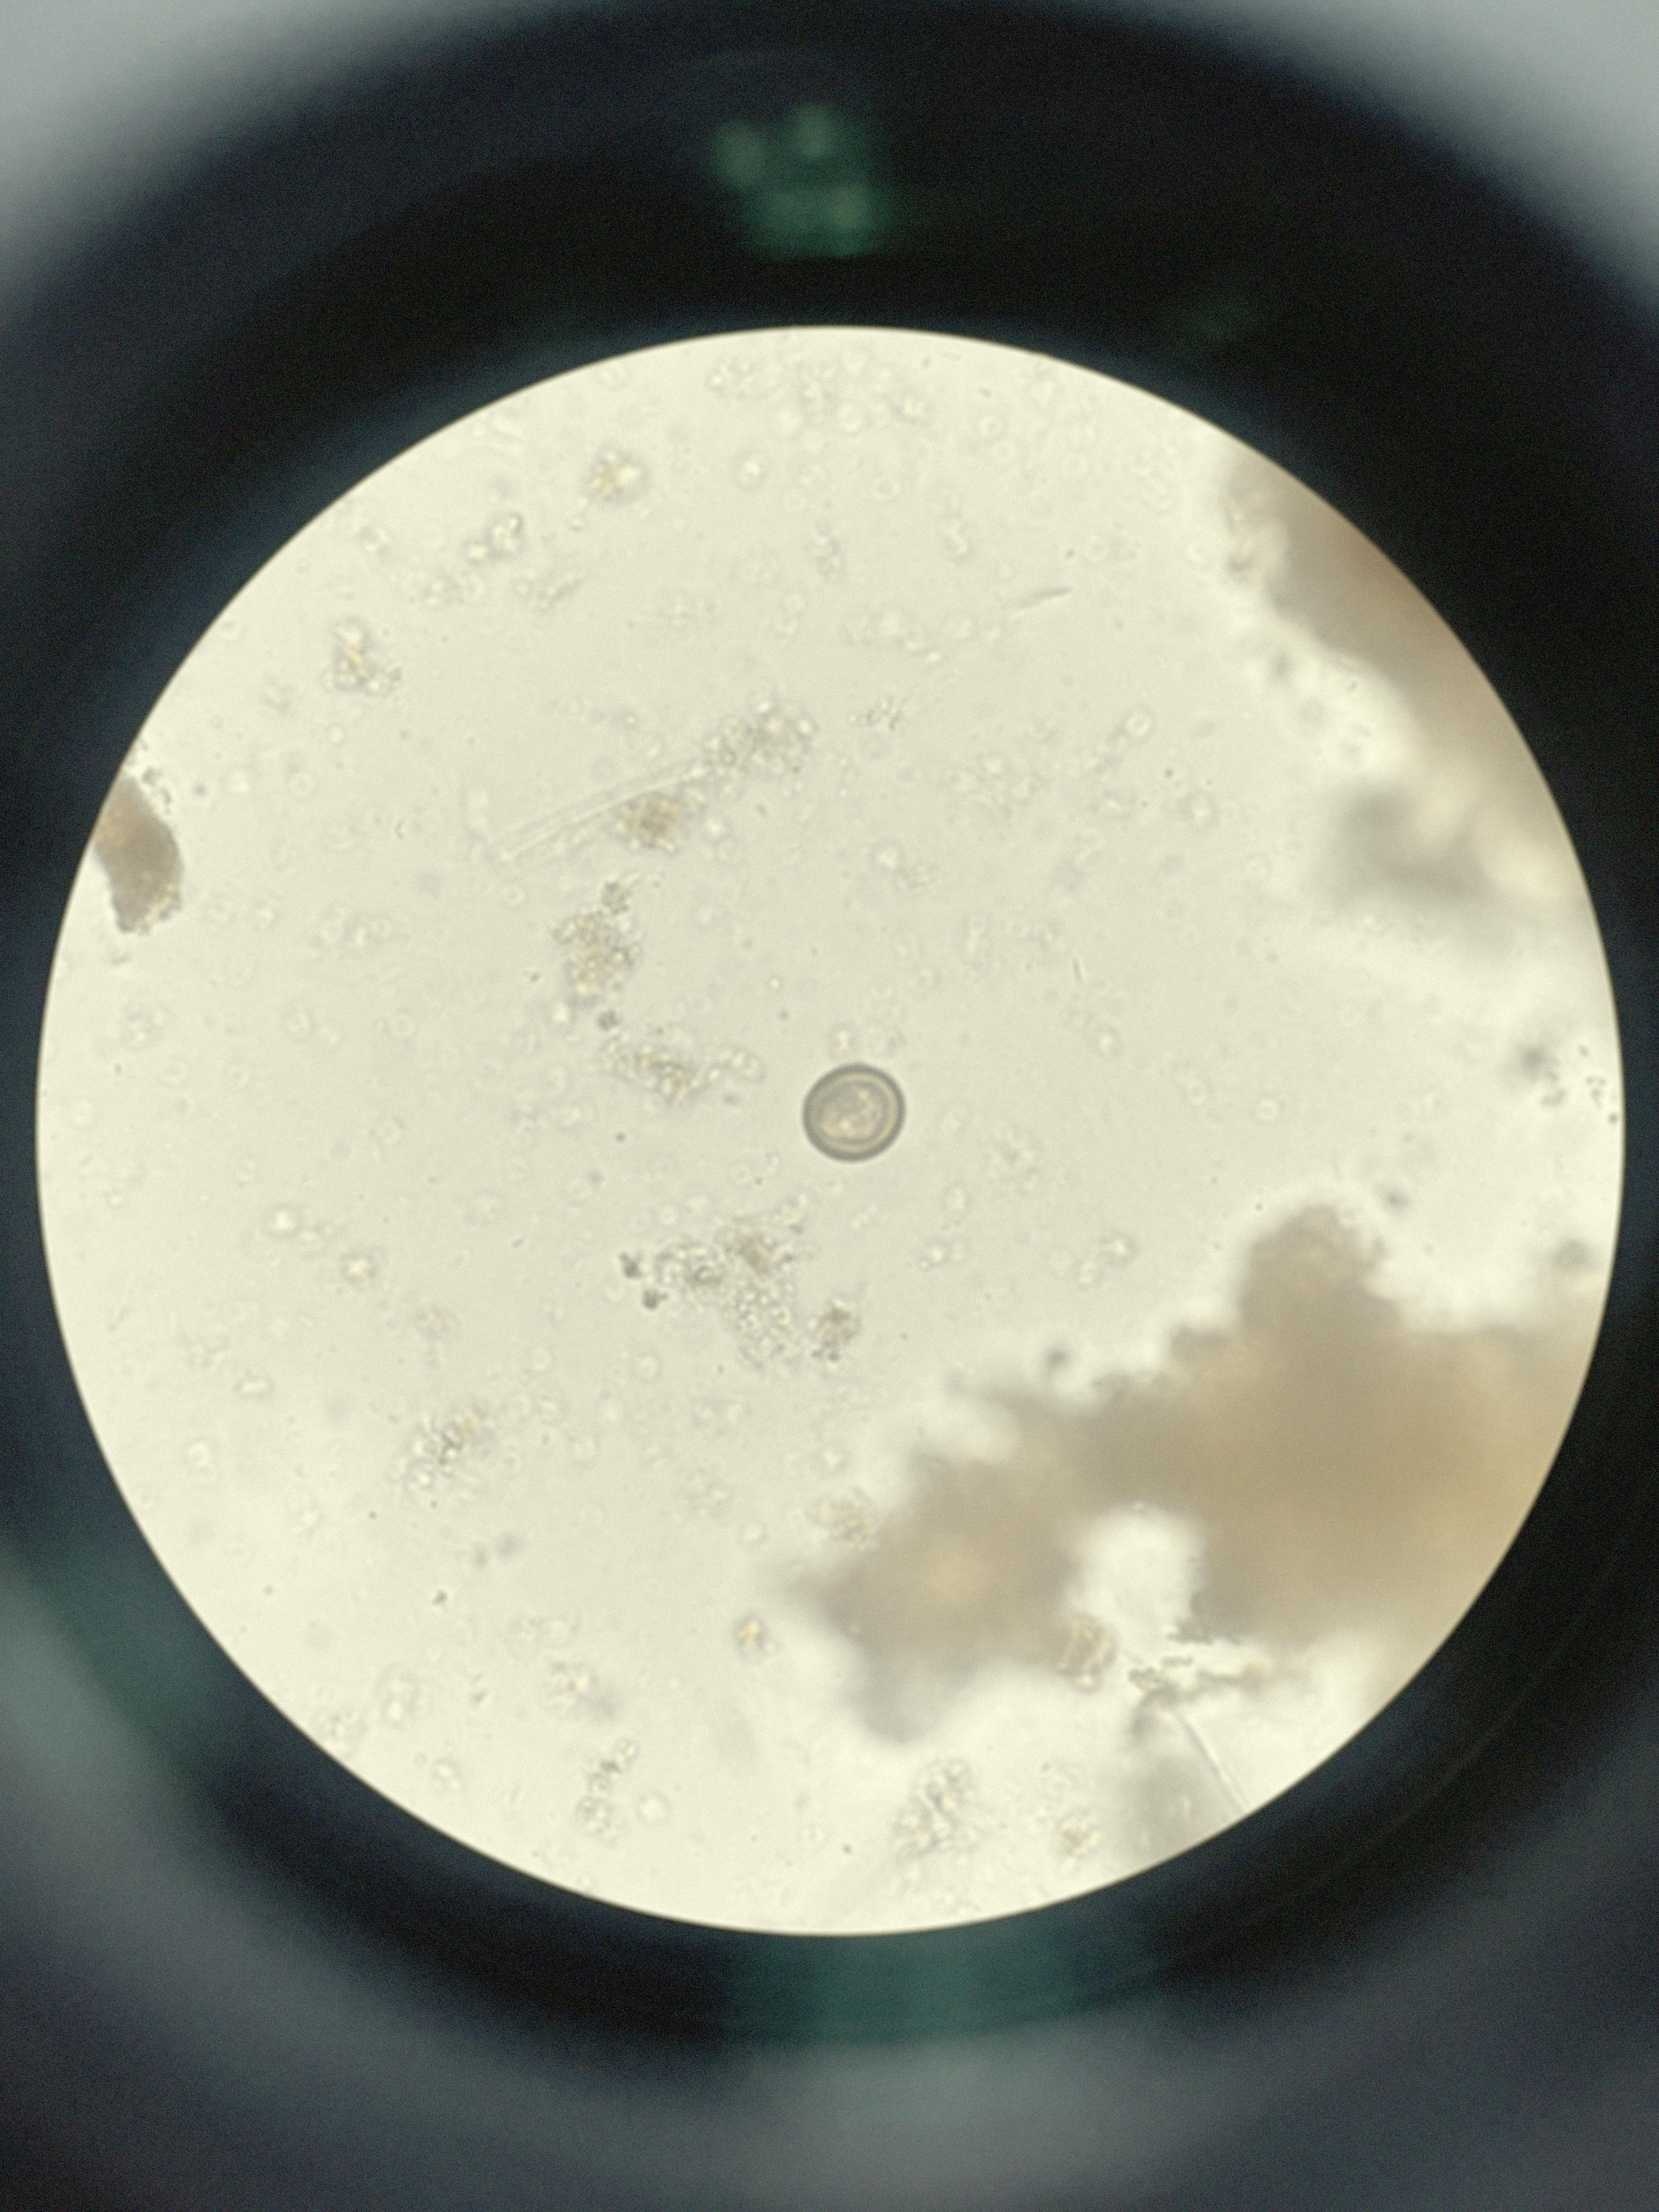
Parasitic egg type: Taenia spp. egg